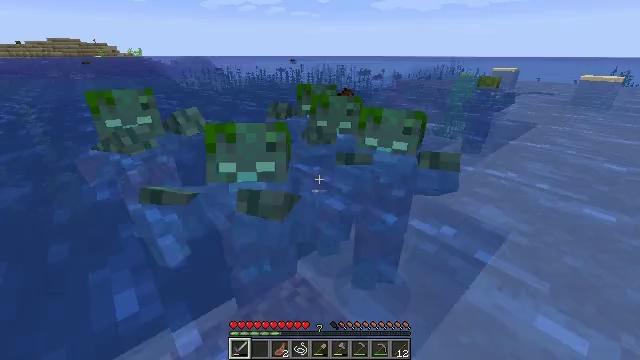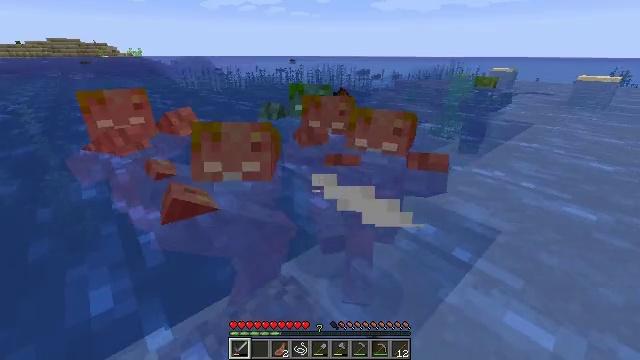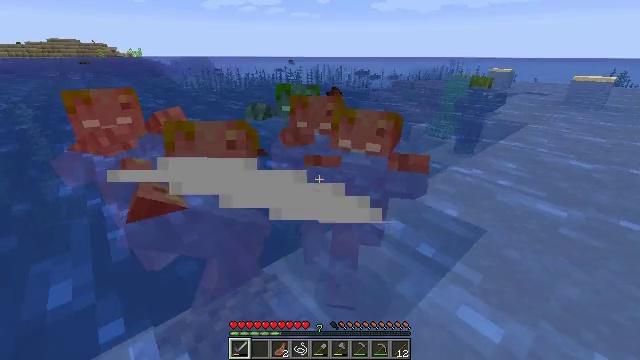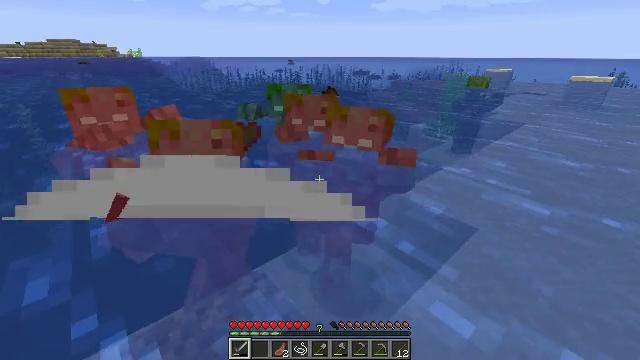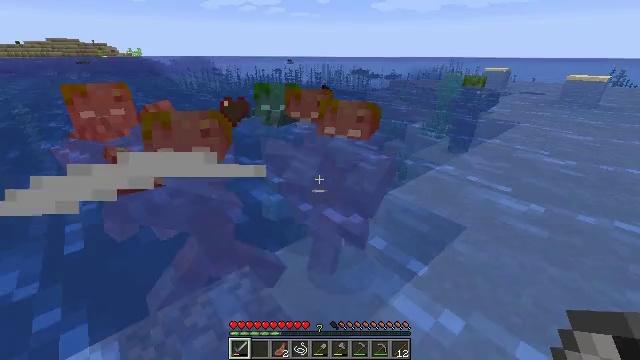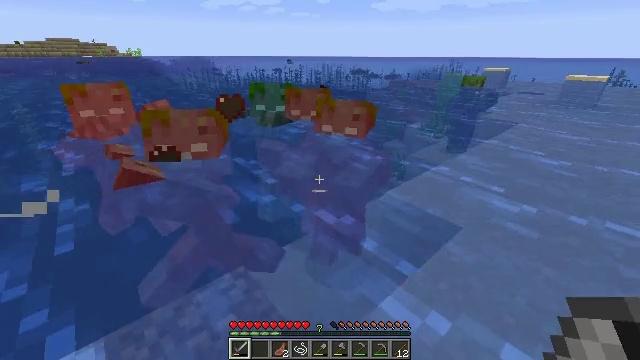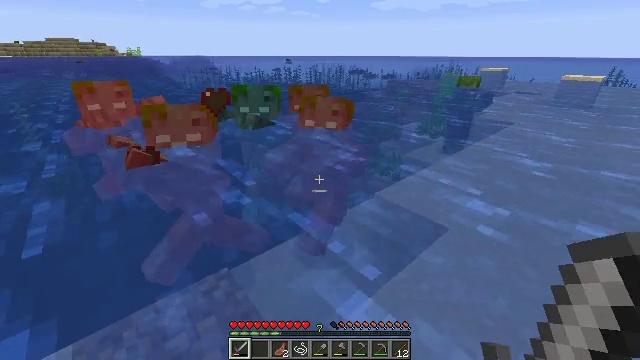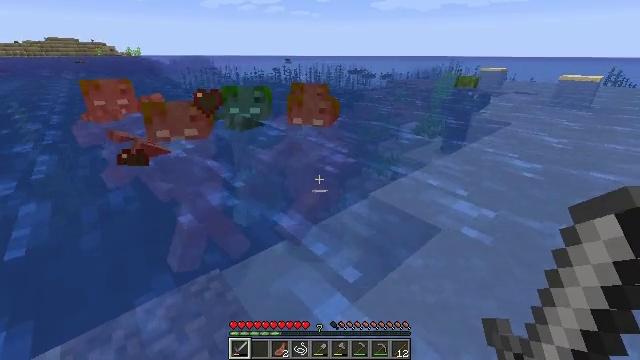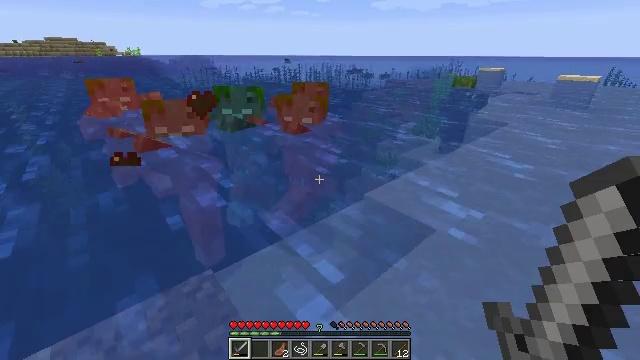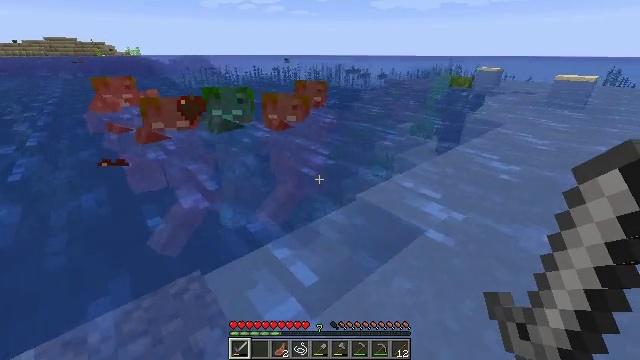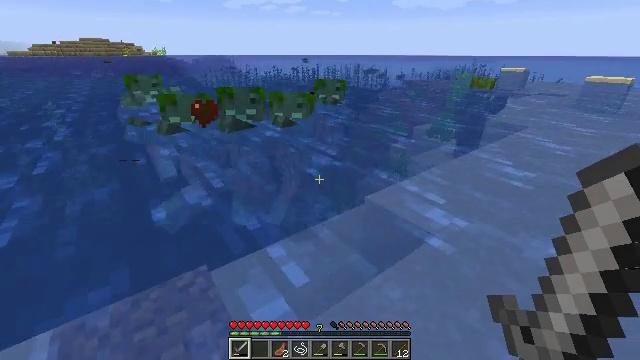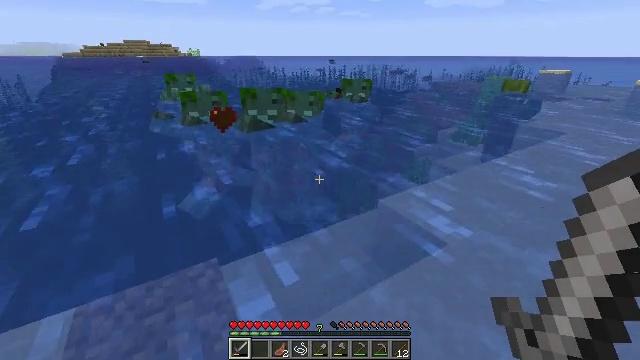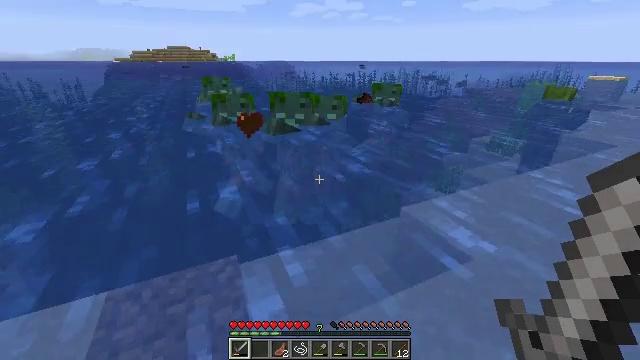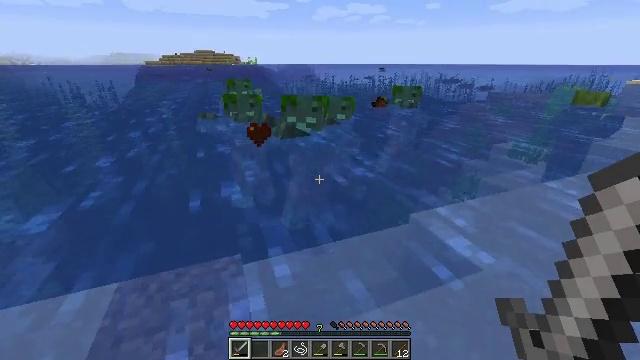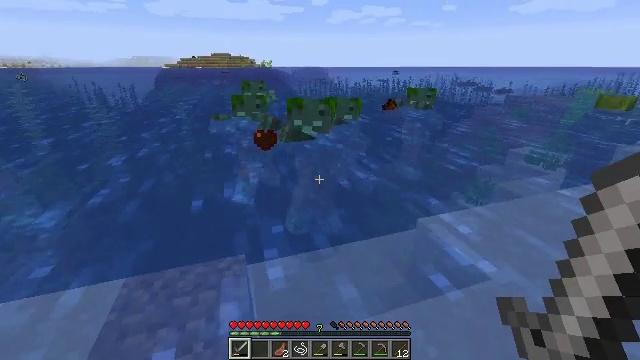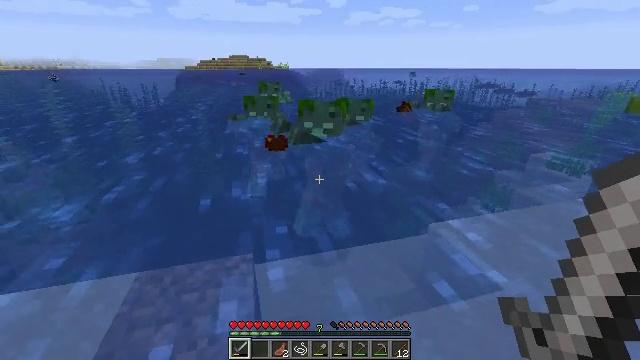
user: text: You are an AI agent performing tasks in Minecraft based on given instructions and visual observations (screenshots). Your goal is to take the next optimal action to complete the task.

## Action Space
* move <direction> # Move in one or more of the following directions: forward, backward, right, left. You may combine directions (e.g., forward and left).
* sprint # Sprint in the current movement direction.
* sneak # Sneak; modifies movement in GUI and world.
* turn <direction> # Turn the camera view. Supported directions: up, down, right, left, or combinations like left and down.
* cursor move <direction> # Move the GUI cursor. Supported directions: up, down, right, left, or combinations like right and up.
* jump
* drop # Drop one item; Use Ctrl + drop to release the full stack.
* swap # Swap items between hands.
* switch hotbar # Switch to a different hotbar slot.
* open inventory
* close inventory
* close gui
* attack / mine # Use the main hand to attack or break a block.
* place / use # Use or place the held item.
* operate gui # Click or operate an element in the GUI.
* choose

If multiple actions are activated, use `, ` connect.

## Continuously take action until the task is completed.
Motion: motion action
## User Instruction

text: Combat the drowned.
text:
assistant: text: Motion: move right
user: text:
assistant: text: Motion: move right
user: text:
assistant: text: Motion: move right
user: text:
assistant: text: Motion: move right
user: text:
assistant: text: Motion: move right
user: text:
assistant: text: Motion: move right
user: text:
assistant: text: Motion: move right
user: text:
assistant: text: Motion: move right
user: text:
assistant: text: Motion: move right
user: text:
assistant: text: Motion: move right, turn left
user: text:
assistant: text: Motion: move right, turn left
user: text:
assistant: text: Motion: move forward and move right, turn left
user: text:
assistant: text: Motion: move forward and move right, turn left
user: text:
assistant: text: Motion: move forward and move right, turn left
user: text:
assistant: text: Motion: move forward and move right, turn left
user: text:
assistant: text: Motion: move forward and move right, turn left
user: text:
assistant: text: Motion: move forward, turn left
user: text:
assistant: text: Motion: move forward
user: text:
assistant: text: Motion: move forward and move right
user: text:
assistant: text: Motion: move forward and move right, turn left
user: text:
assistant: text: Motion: move forward and move right, turn left
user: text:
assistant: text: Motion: move forward and move right, turn left
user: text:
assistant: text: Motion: move forward and move right, turn left
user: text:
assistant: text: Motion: move forward and move right, turn left
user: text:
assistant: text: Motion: move forward and move right, turn left
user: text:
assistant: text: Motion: move forward and move right, turn left
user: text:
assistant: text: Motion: move forward and move right, turn left
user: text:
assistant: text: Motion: move forward and move right, turn left, attack / mine
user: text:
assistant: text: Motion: move forward and move right, turn left, attack / mine
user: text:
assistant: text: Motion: move forward and move right, turn left, attack / mine